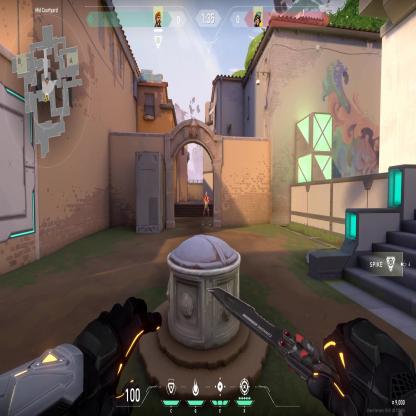
Label: enemy